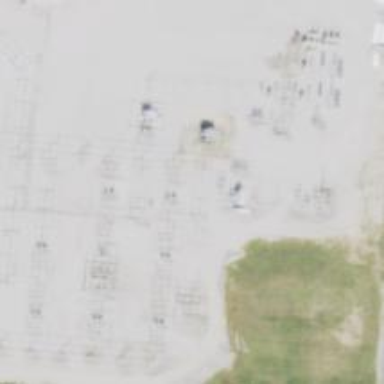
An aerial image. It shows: Switch used for power control.